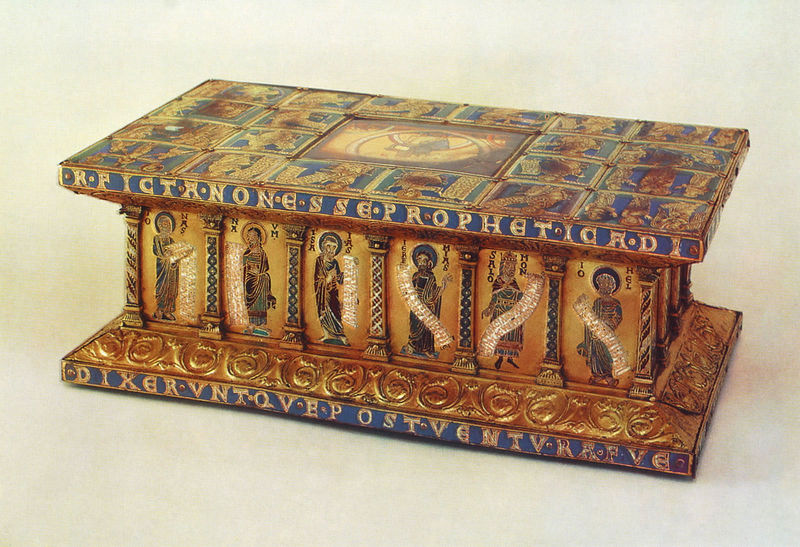
Titel: Eilbertus - Tragaltar aus dem Welfenschatz
Institution: Berlin, Staatliche Museen - Preußischer Kulturbesitz
Schlagwörter: blau, mann, ornament, gold, schrift, kiste, heiligenschein, schatulle, prophet, latein, salomon, heheilige